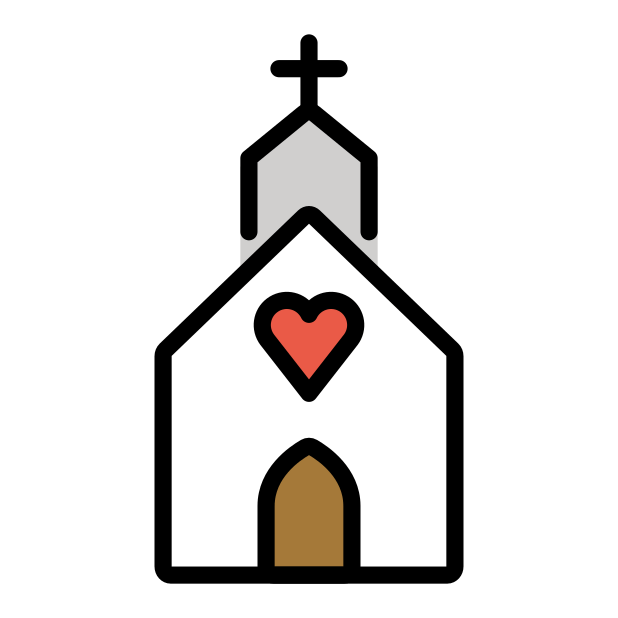
wedding